Question: I am using the Jupyter notebook in VSCode here; I define a NumPy array, where is complex numbers in the array, and I want to display it in the Jupyter variables to see the details in it. but I encounter this problem, all the cells show like this, does anyone know how to display it? thanks!

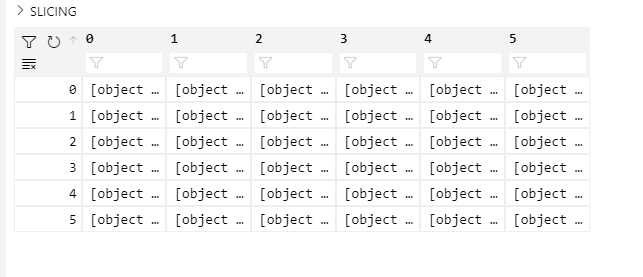
Answer: It's a short slab of Jupyter Notebook in VSCode for now. Other people have mentioned this on GitHub:
<URL>
<URL>
You can upvote the feature request and join the discussion.